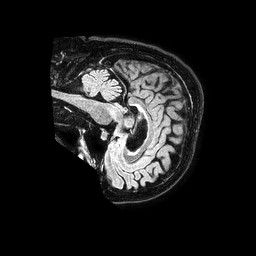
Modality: FLAIR
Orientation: sagittal
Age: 73
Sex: female
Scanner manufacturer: philips
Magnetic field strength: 1.5 T
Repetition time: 4.8 s
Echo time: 0.3 s